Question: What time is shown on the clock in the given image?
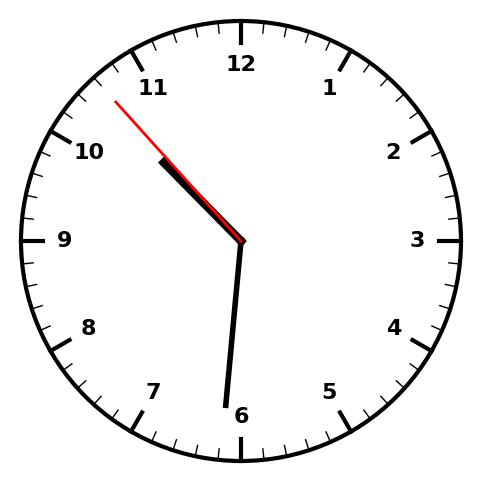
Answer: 10:30:53